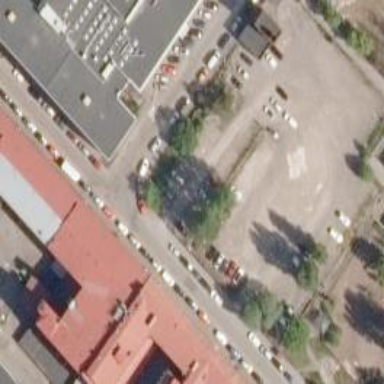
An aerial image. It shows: Parking area with surface.